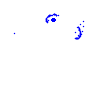
Particle: electron